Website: crate-barrel
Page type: payment
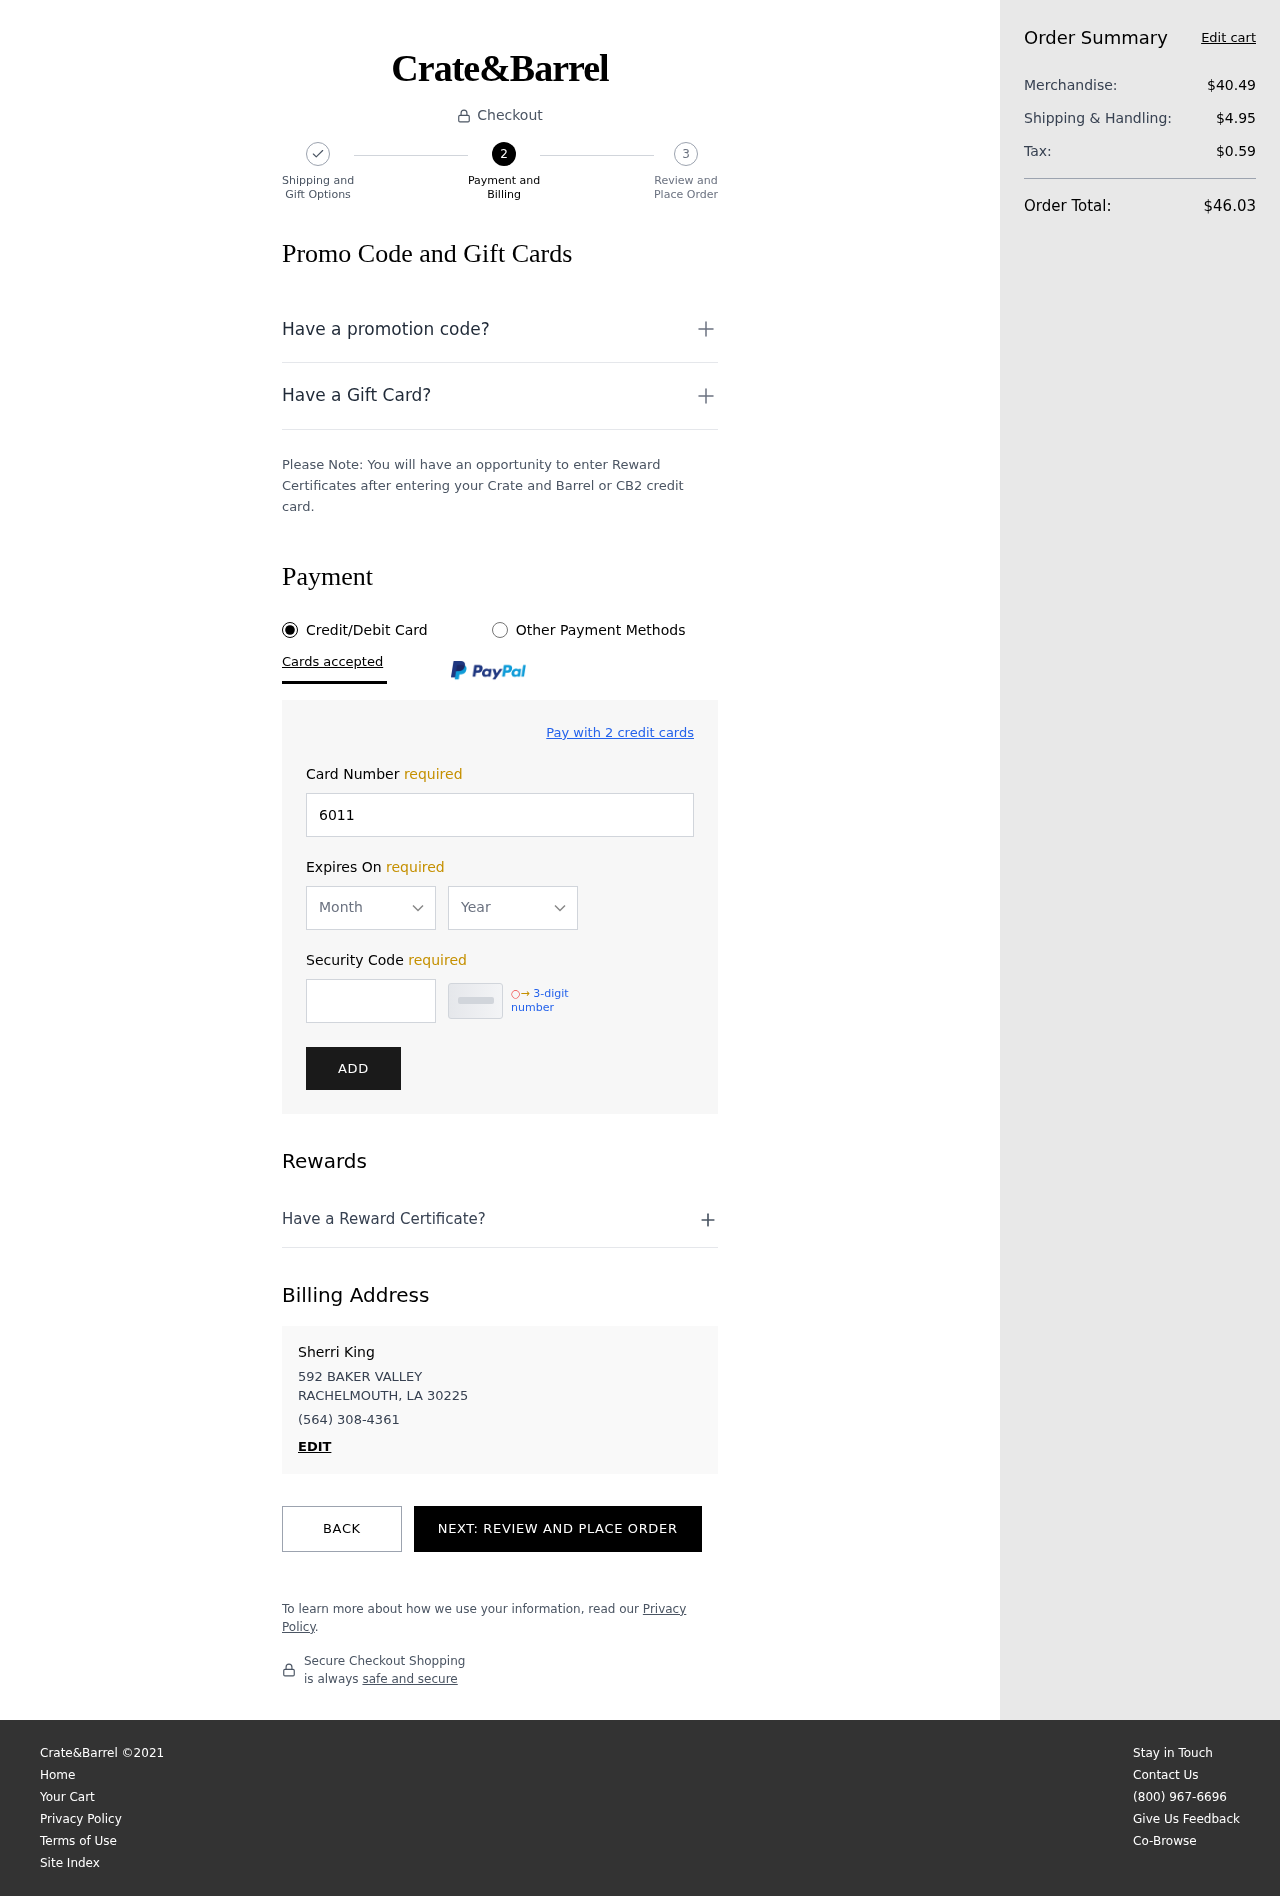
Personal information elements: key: PII_CARD_EXPIRY_MONTH
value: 10
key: PII_CARD_EXPIRY_YEAR
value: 30
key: PII_CITY_STATE_ZIP
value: RACHELMOUTH, LA 30225
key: PII_FULLNAME
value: Sherri King
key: PII_PHONE
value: (564) 308-4361
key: PII_STREET
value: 592 BAKER VALLEY
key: PII_CARD_NUMBER
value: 6011 9191 8978 6440
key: PII_CARD_CVV
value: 252
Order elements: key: ORDER_SUBTOTAL
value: $40.49
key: ORDER_SHIPPING_COST
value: $4.95
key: ORDER_TAX
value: $0.59
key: ORDER_TOTAL
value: $46.03